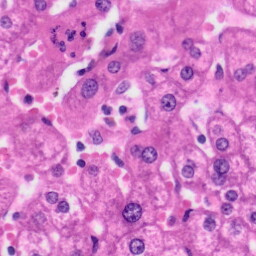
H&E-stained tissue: Liver